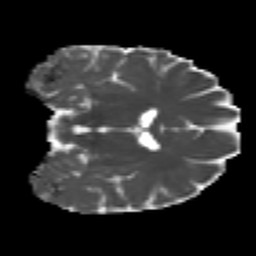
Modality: MD
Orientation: coronal
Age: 24
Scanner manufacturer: siemens
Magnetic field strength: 3 T
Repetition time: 4.52 s
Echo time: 0.084 s